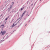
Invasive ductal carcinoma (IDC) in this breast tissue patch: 0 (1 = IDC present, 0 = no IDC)